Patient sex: M
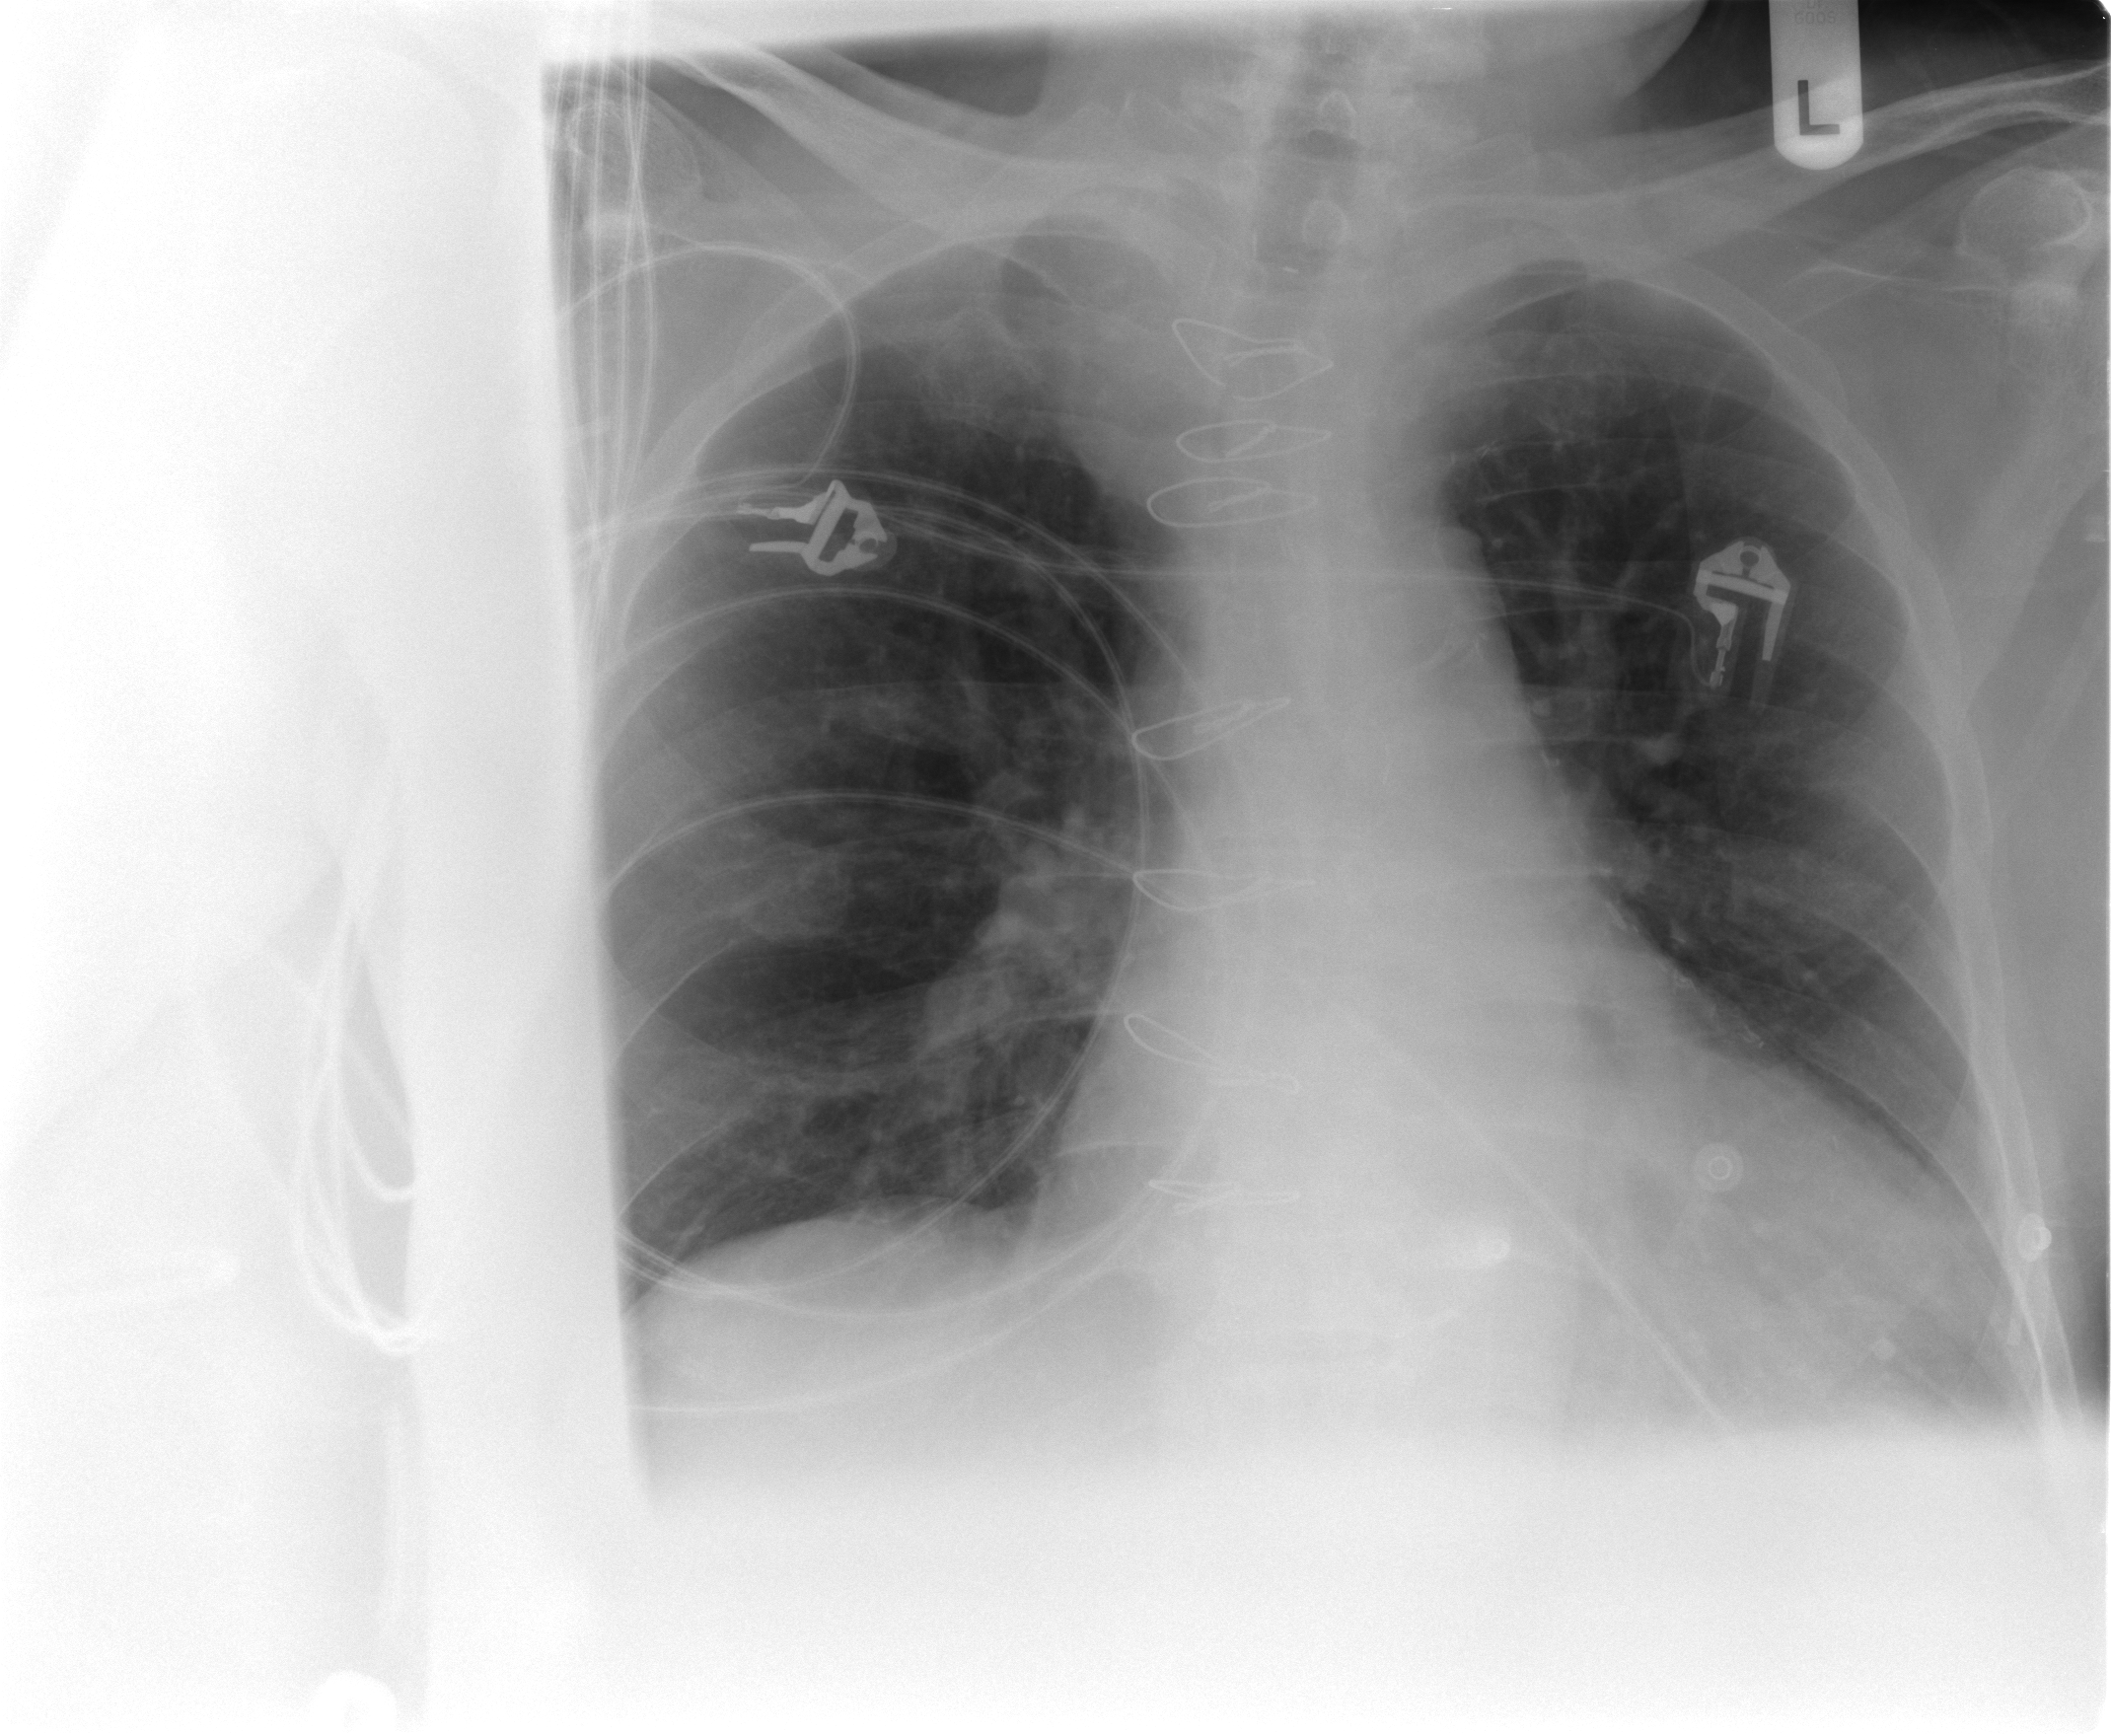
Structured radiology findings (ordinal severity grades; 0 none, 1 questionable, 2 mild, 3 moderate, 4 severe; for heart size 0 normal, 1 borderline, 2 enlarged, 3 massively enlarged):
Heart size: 1
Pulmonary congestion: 2
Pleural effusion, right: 0
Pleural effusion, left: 0
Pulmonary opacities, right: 0
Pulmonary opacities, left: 0
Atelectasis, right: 0
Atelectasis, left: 2